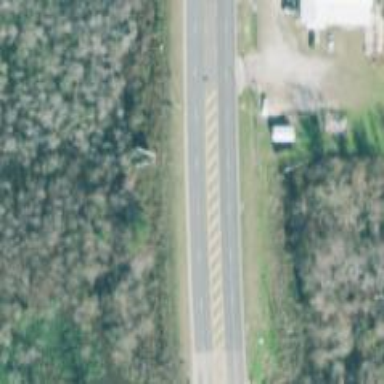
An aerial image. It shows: Asphalt road with dual carriageways at trunk level.